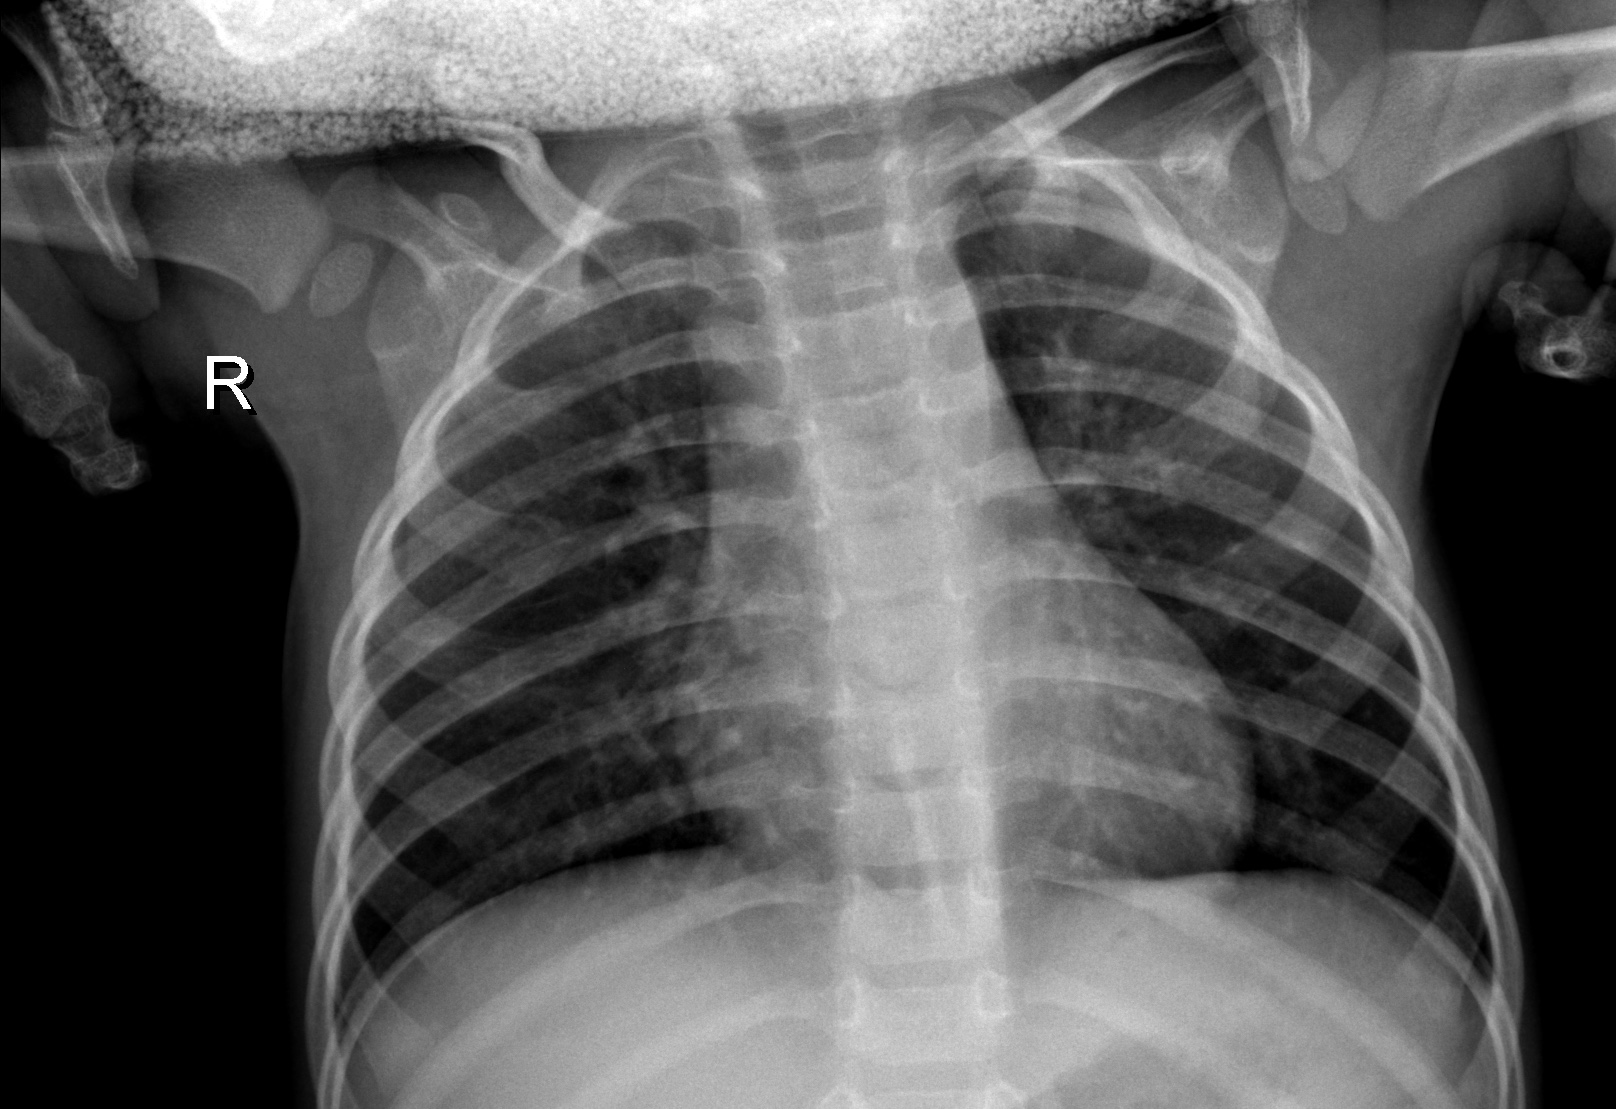
Diagnosis: NORMAL